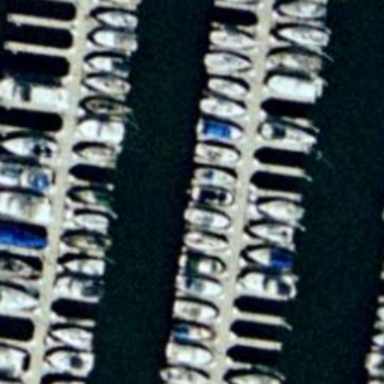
Lots of boats docked at the harbor and the water is black .